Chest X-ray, PA view. Patient: 43 years old, sex F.
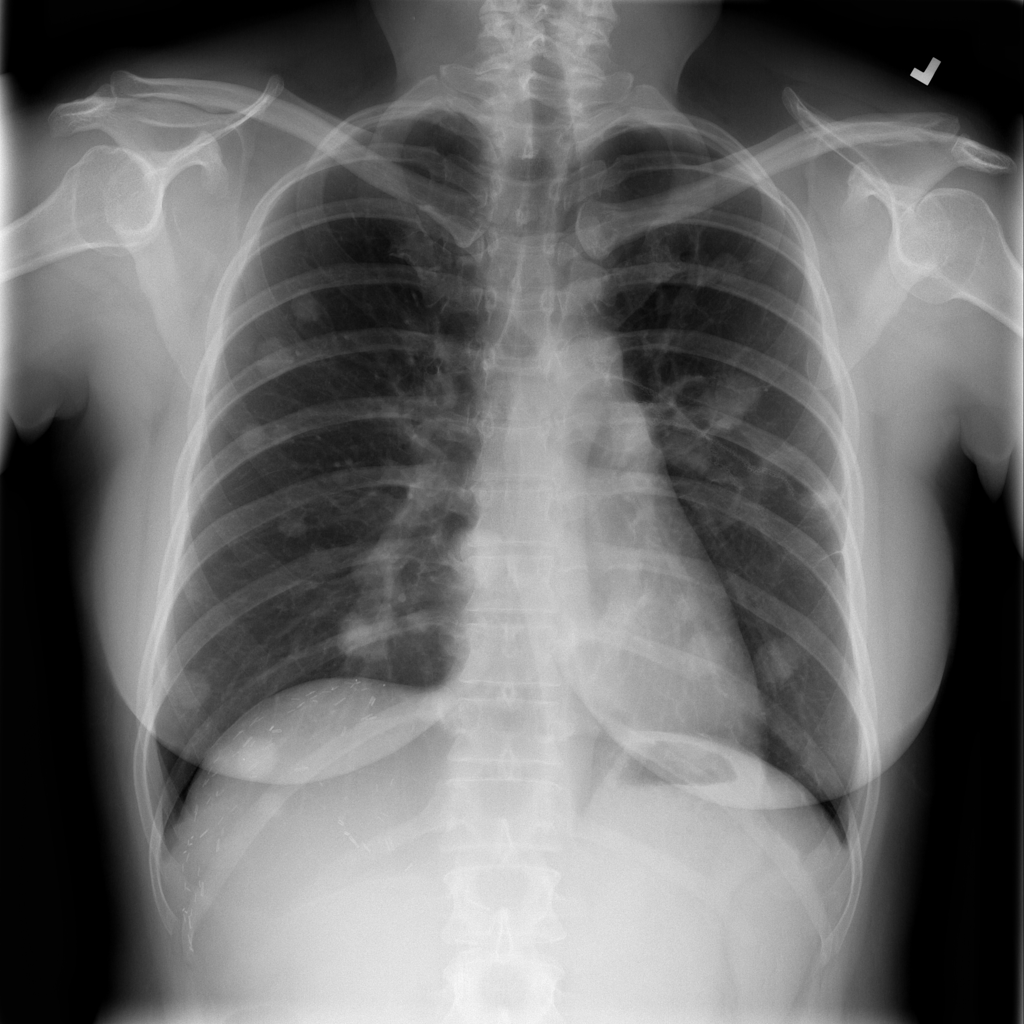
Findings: Nodule